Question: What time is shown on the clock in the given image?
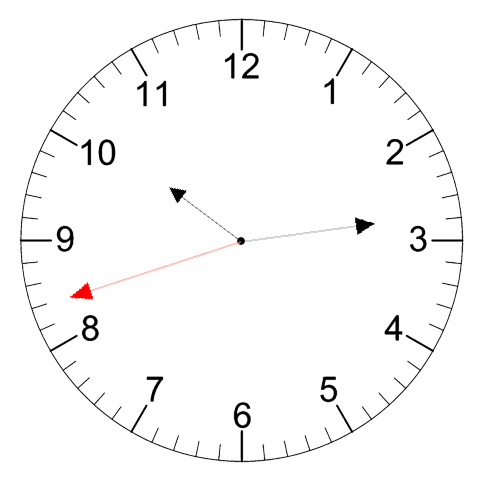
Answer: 10:13:42